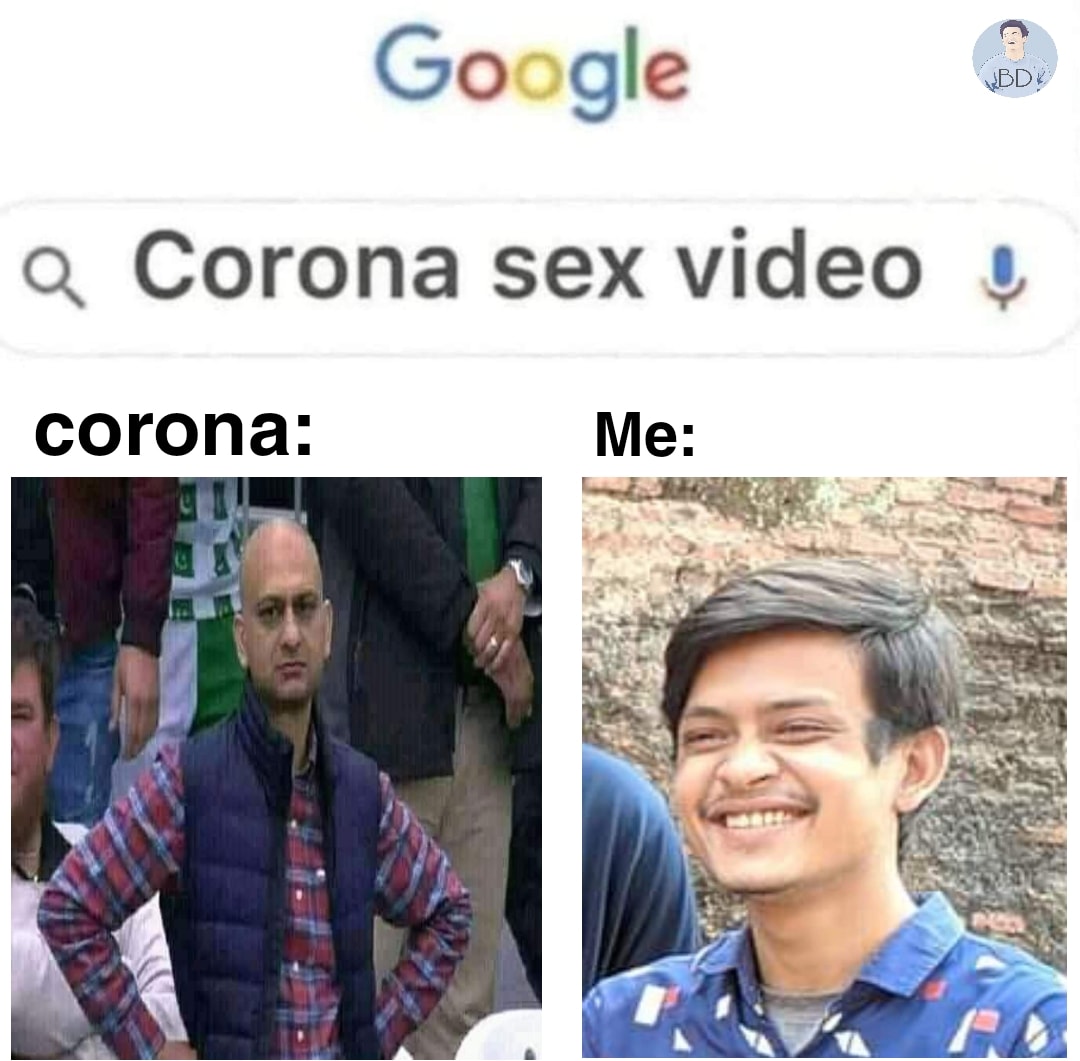
Caption: Corona sex video    corona:    Me:
Label: non-hate